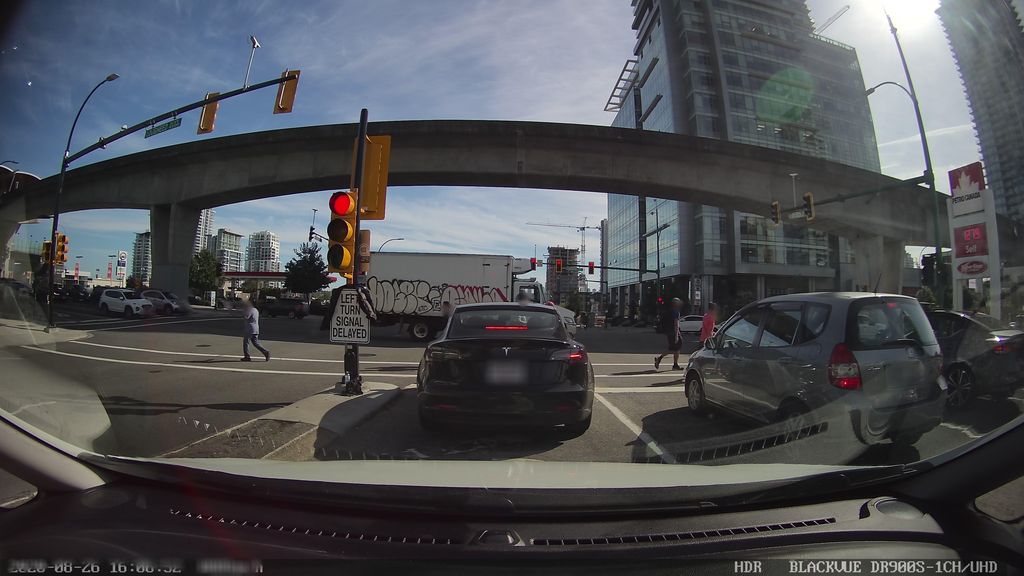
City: vancouver